Brain MRI, t1w sequence, axial 2D slice.
Patient: age 29, sex F, weight 95 kg, height 1.95 m
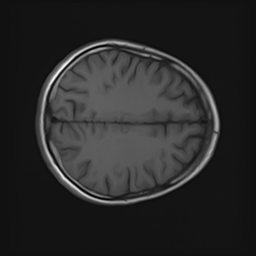